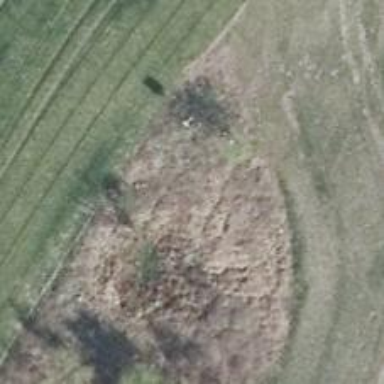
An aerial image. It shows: Hunting stand.